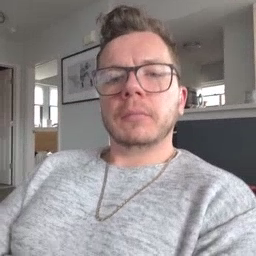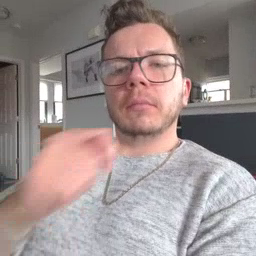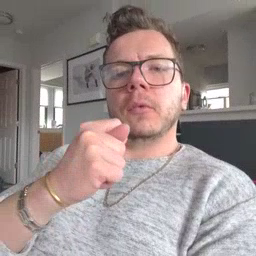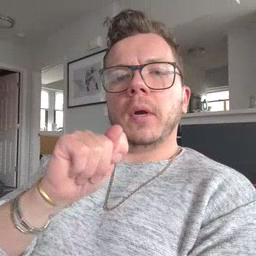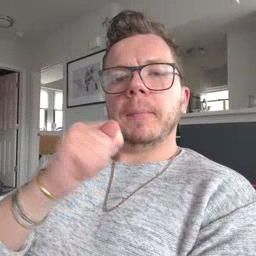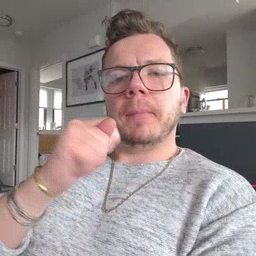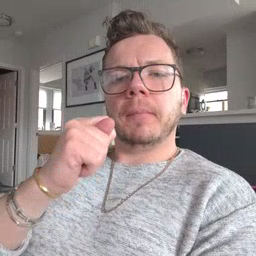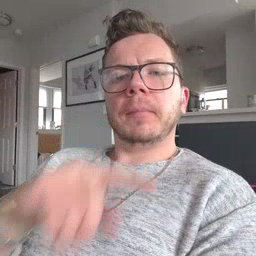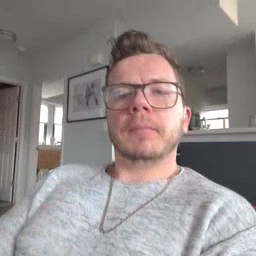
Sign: toy